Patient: sex F, age 58
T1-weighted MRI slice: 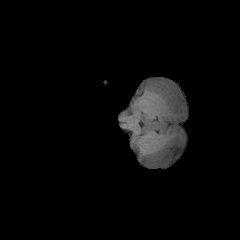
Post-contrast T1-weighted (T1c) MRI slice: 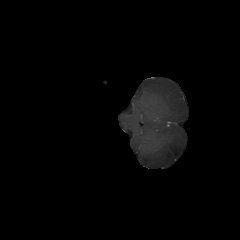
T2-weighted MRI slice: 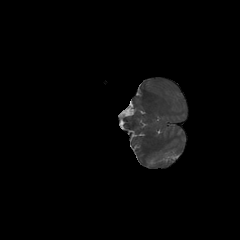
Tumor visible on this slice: no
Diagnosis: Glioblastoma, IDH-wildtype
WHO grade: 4